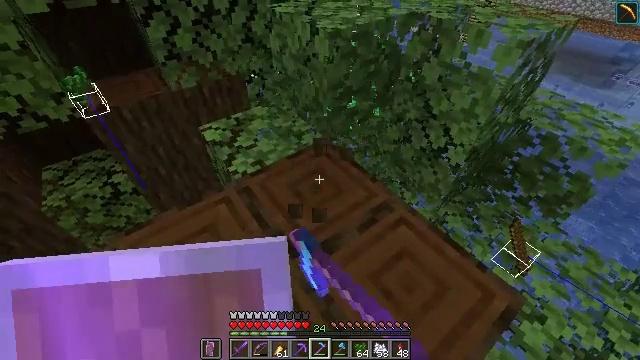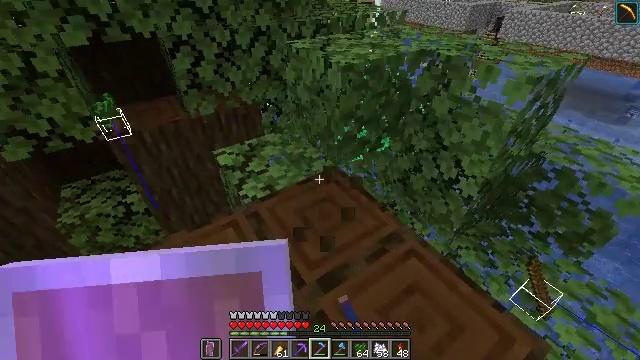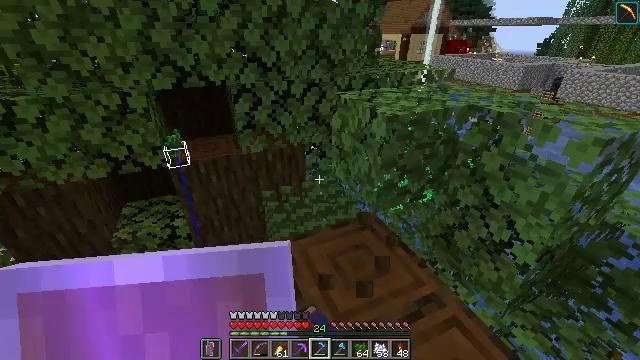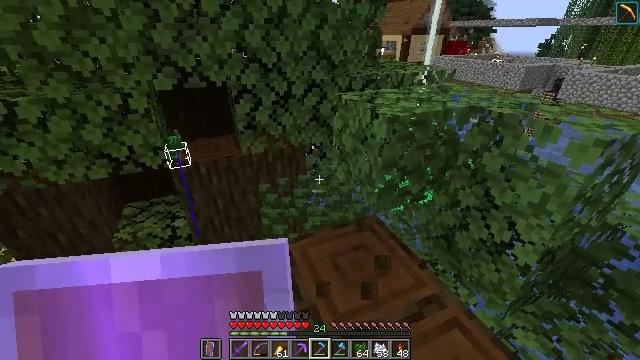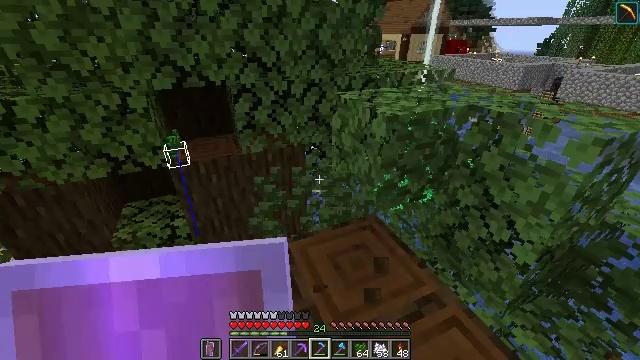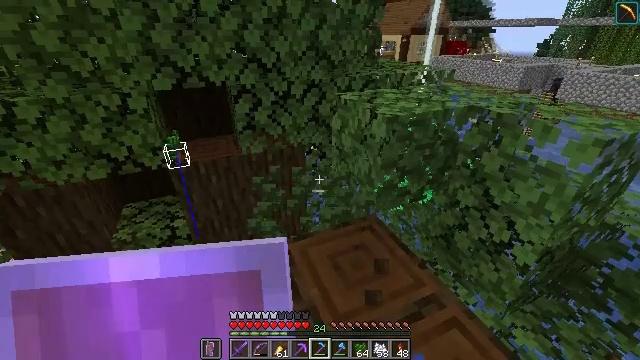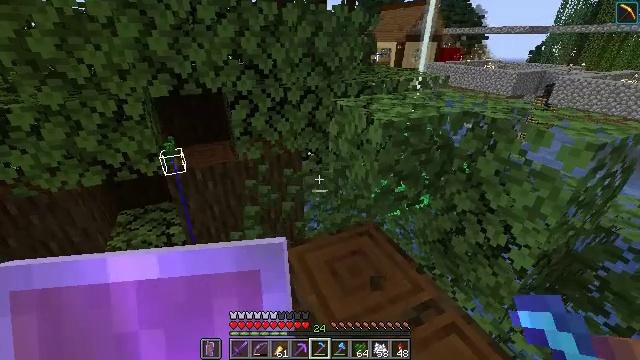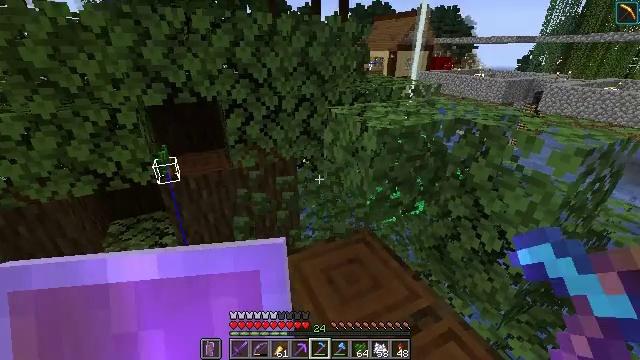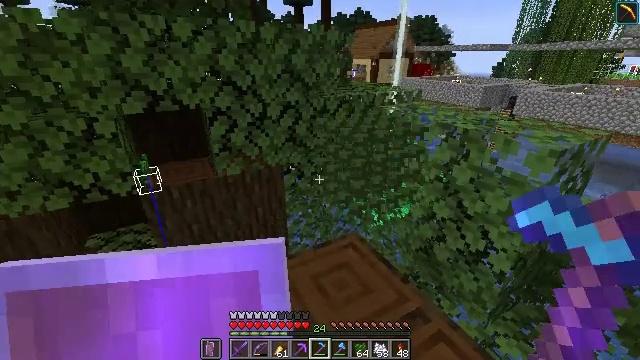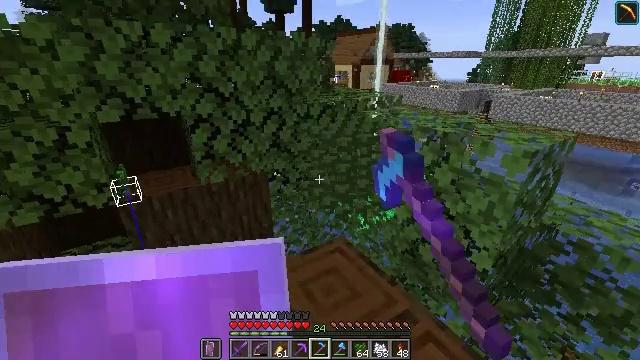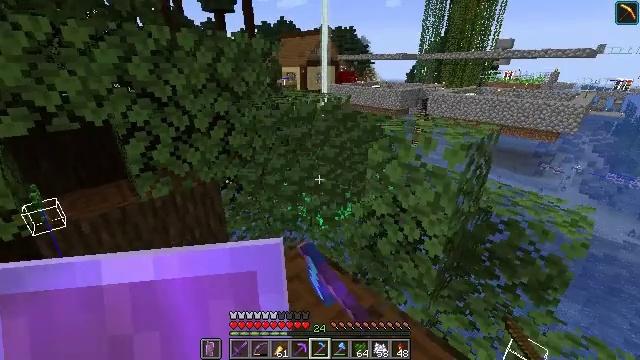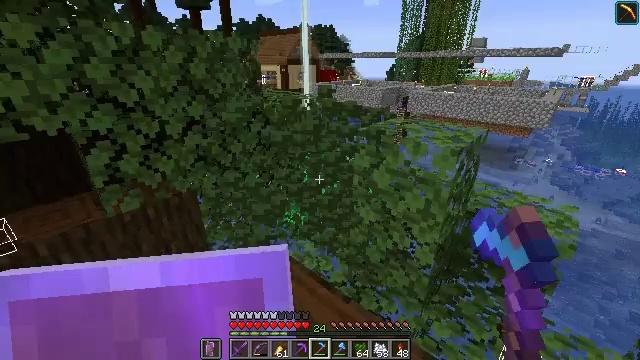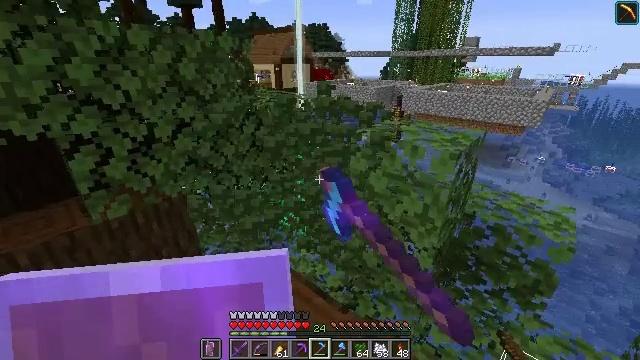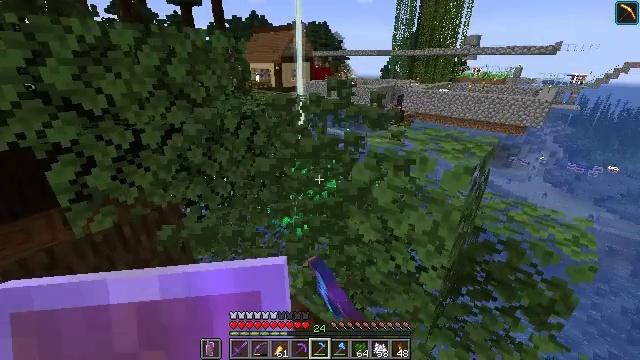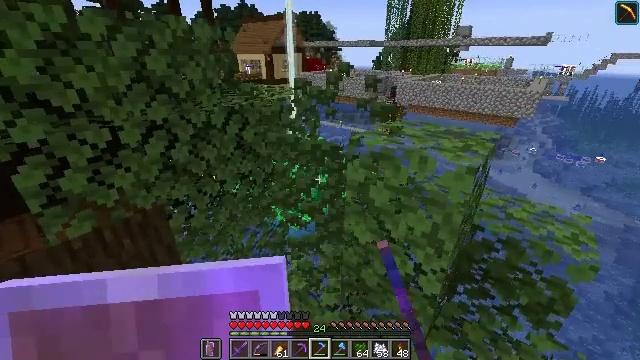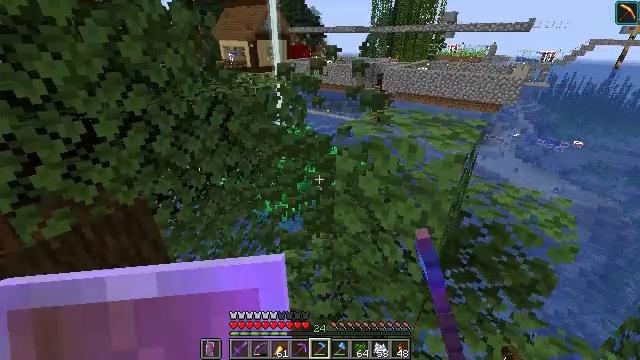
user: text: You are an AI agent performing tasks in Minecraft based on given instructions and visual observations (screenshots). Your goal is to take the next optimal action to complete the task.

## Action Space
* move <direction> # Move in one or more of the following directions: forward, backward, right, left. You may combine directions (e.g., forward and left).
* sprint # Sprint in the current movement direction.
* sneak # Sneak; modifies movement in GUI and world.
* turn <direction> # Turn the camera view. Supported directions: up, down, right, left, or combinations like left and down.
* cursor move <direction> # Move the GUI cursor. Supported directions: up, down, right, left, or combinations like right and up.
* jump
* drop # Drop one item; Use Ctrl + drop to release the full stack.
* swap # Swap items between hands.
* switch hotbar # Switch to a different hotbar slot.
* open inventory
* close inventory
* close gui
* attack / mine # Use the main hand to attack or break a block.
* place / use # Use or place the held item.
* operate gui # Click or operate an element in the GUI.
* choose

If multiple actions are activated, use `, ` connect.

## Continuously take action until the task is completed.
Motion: motion action
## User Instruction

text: Break the dark oak leaves for resources.
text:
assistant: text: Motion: turn left and up, attack / mine
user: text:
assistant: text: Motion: turn left and up, attack / mine
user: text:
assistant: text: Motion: attack / mine
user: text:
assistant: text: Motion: attack / mine
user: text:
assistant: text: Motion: attack / mine
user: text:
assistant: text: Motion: turn up, attack / mine
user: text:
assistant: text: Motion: turn right and up, attack / mine
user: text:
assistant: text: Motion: turn right and up, attack / mine
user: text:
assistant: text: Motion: turn right and up, attack / mine
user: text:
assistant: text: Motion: move forward, turn right, attack / mine
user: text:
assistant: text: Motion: move forward, turn right, attack / mine
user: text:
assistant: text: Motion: move forward, turn right, attack / mine
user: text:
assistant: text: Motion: move forward, attack / mine
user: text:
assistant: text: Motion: turn right and down, attack / mine
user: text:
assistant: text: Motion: turn right and down, attack / mine
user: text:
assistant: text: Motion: turn right and down, attack / mine
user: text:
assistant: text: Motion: turn right and down, attack / mine
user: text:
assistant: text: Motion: turn down, attack / mine
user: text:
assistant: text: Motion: turn left and down, attack / mine
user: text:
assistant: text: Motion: turn left and down, attack / mine
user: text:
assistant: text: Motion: turn left and down, attack / mine
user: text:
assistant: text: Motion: attack / mine
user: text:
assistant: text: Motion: attack / mine
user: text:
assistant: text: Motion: turn right, attack / mine
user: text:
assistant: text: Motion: turn right and up, attack / mine
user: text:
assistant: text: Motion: turn right, attack / mine
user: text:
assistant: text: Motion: turn right and down, attack / mine
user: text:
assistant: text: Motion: turn right and down, attack / mine
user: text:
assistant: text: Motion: turn right and down, attack / mine
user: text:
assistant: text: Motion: turn right, attack / mine